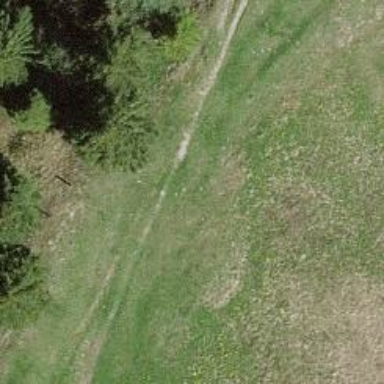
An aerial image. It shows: Path with grass surface. The track type is grade 5.